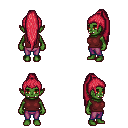
a pixel art fantasy rpg character, female body template, orc, green skin, maroon sleeveless shirt, magenta pants, ruby red extra-long topknot hairstyle, four views (front, back, left, right), 2x2 character sprite sheet, small pixel art, hard edges, no anti-aliasing